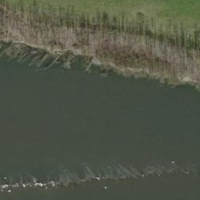
EUNIS habitat code: 15
Species observed at this site:
Mergus merganser
Anas platyrhynchos
Larus michahellis
Bucephala clangula